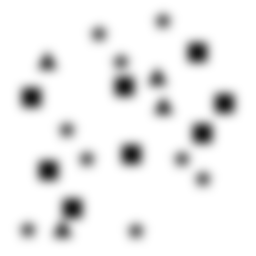
Squares: 8
Triangles: 4
Stars: 9
Total shapes: 21